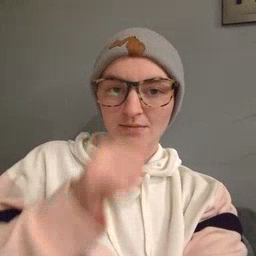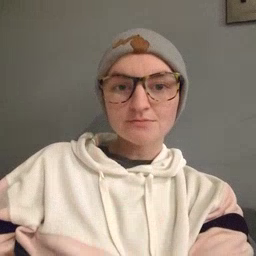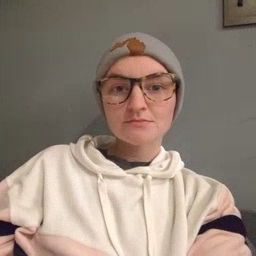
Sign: nuts